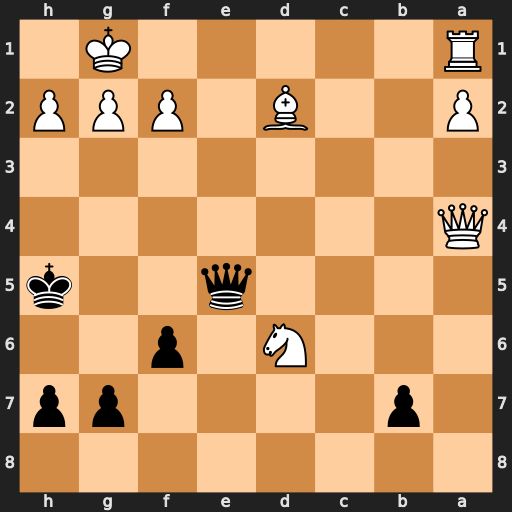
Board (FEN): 8/1p4pp/3N1p2/4q2k/Q7/8/P2B1PPP/R5K1
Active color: b
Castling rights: -
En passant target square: -
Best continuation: Qxa1+ Bc1 Qxc1+ Qd1+ Qxd1#